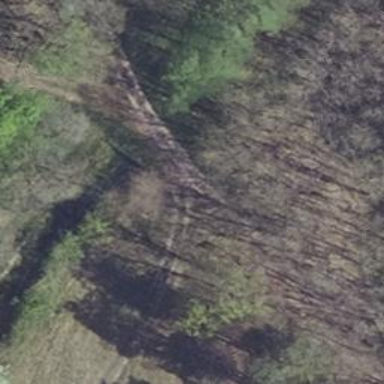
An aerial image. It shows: Track road with bridge.